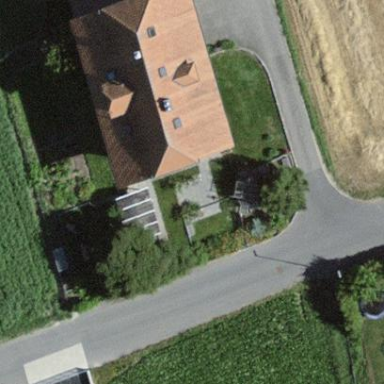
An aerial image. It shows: Residential building.